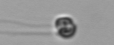
Label: flagellate